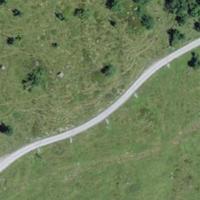
EUNIS habitat code: 26
Species observed at this site:
Papilio machaon